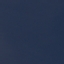
Land use / land cover: SeaLake